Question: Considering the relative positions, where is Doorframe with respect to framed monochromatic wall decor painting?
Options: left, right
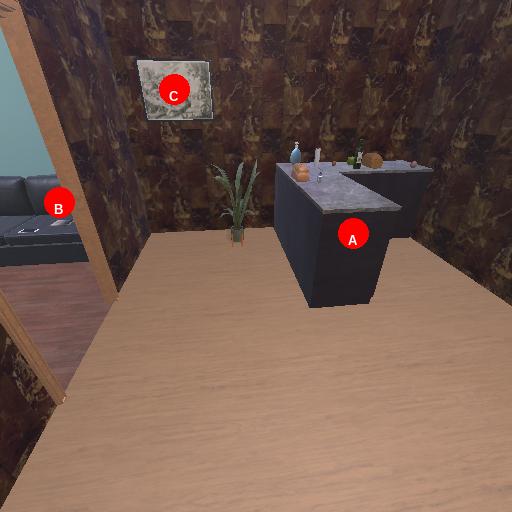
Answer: left